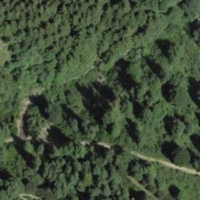
EUNIS habitat code: 43
Species observed at this site:
Vaccinium myrtillus